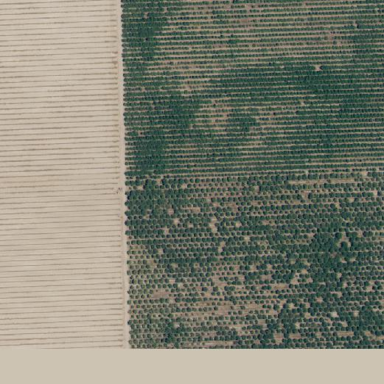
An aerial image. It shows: Almond orchard with rows of almond trees.